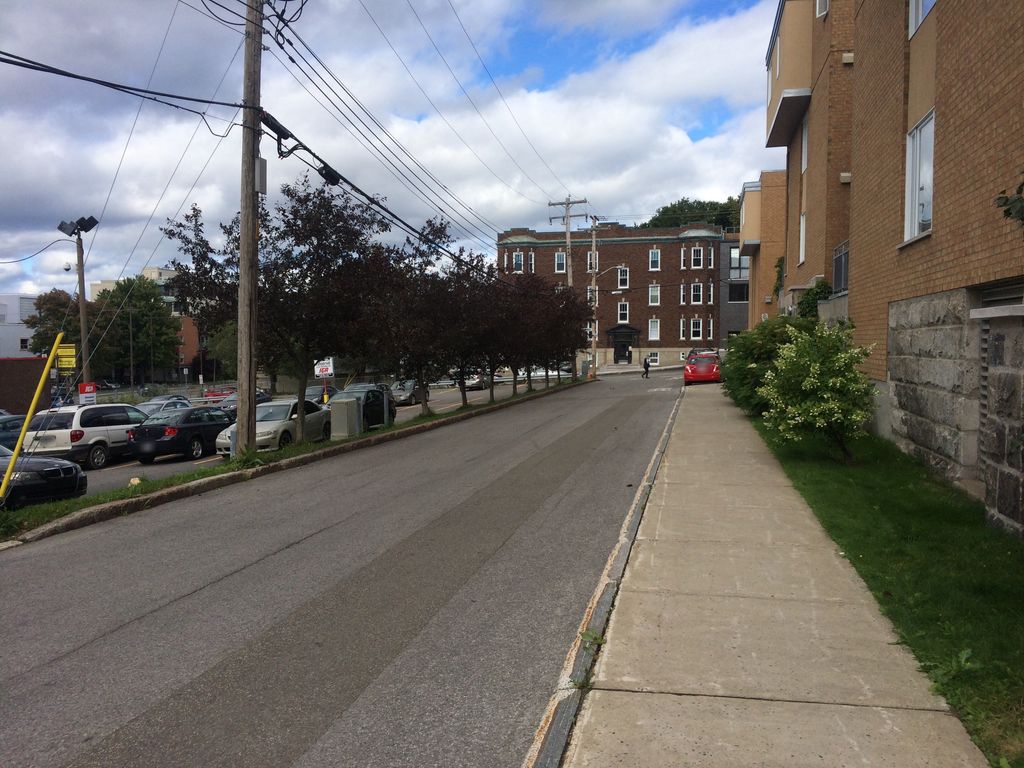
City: quebec_city